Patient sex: F
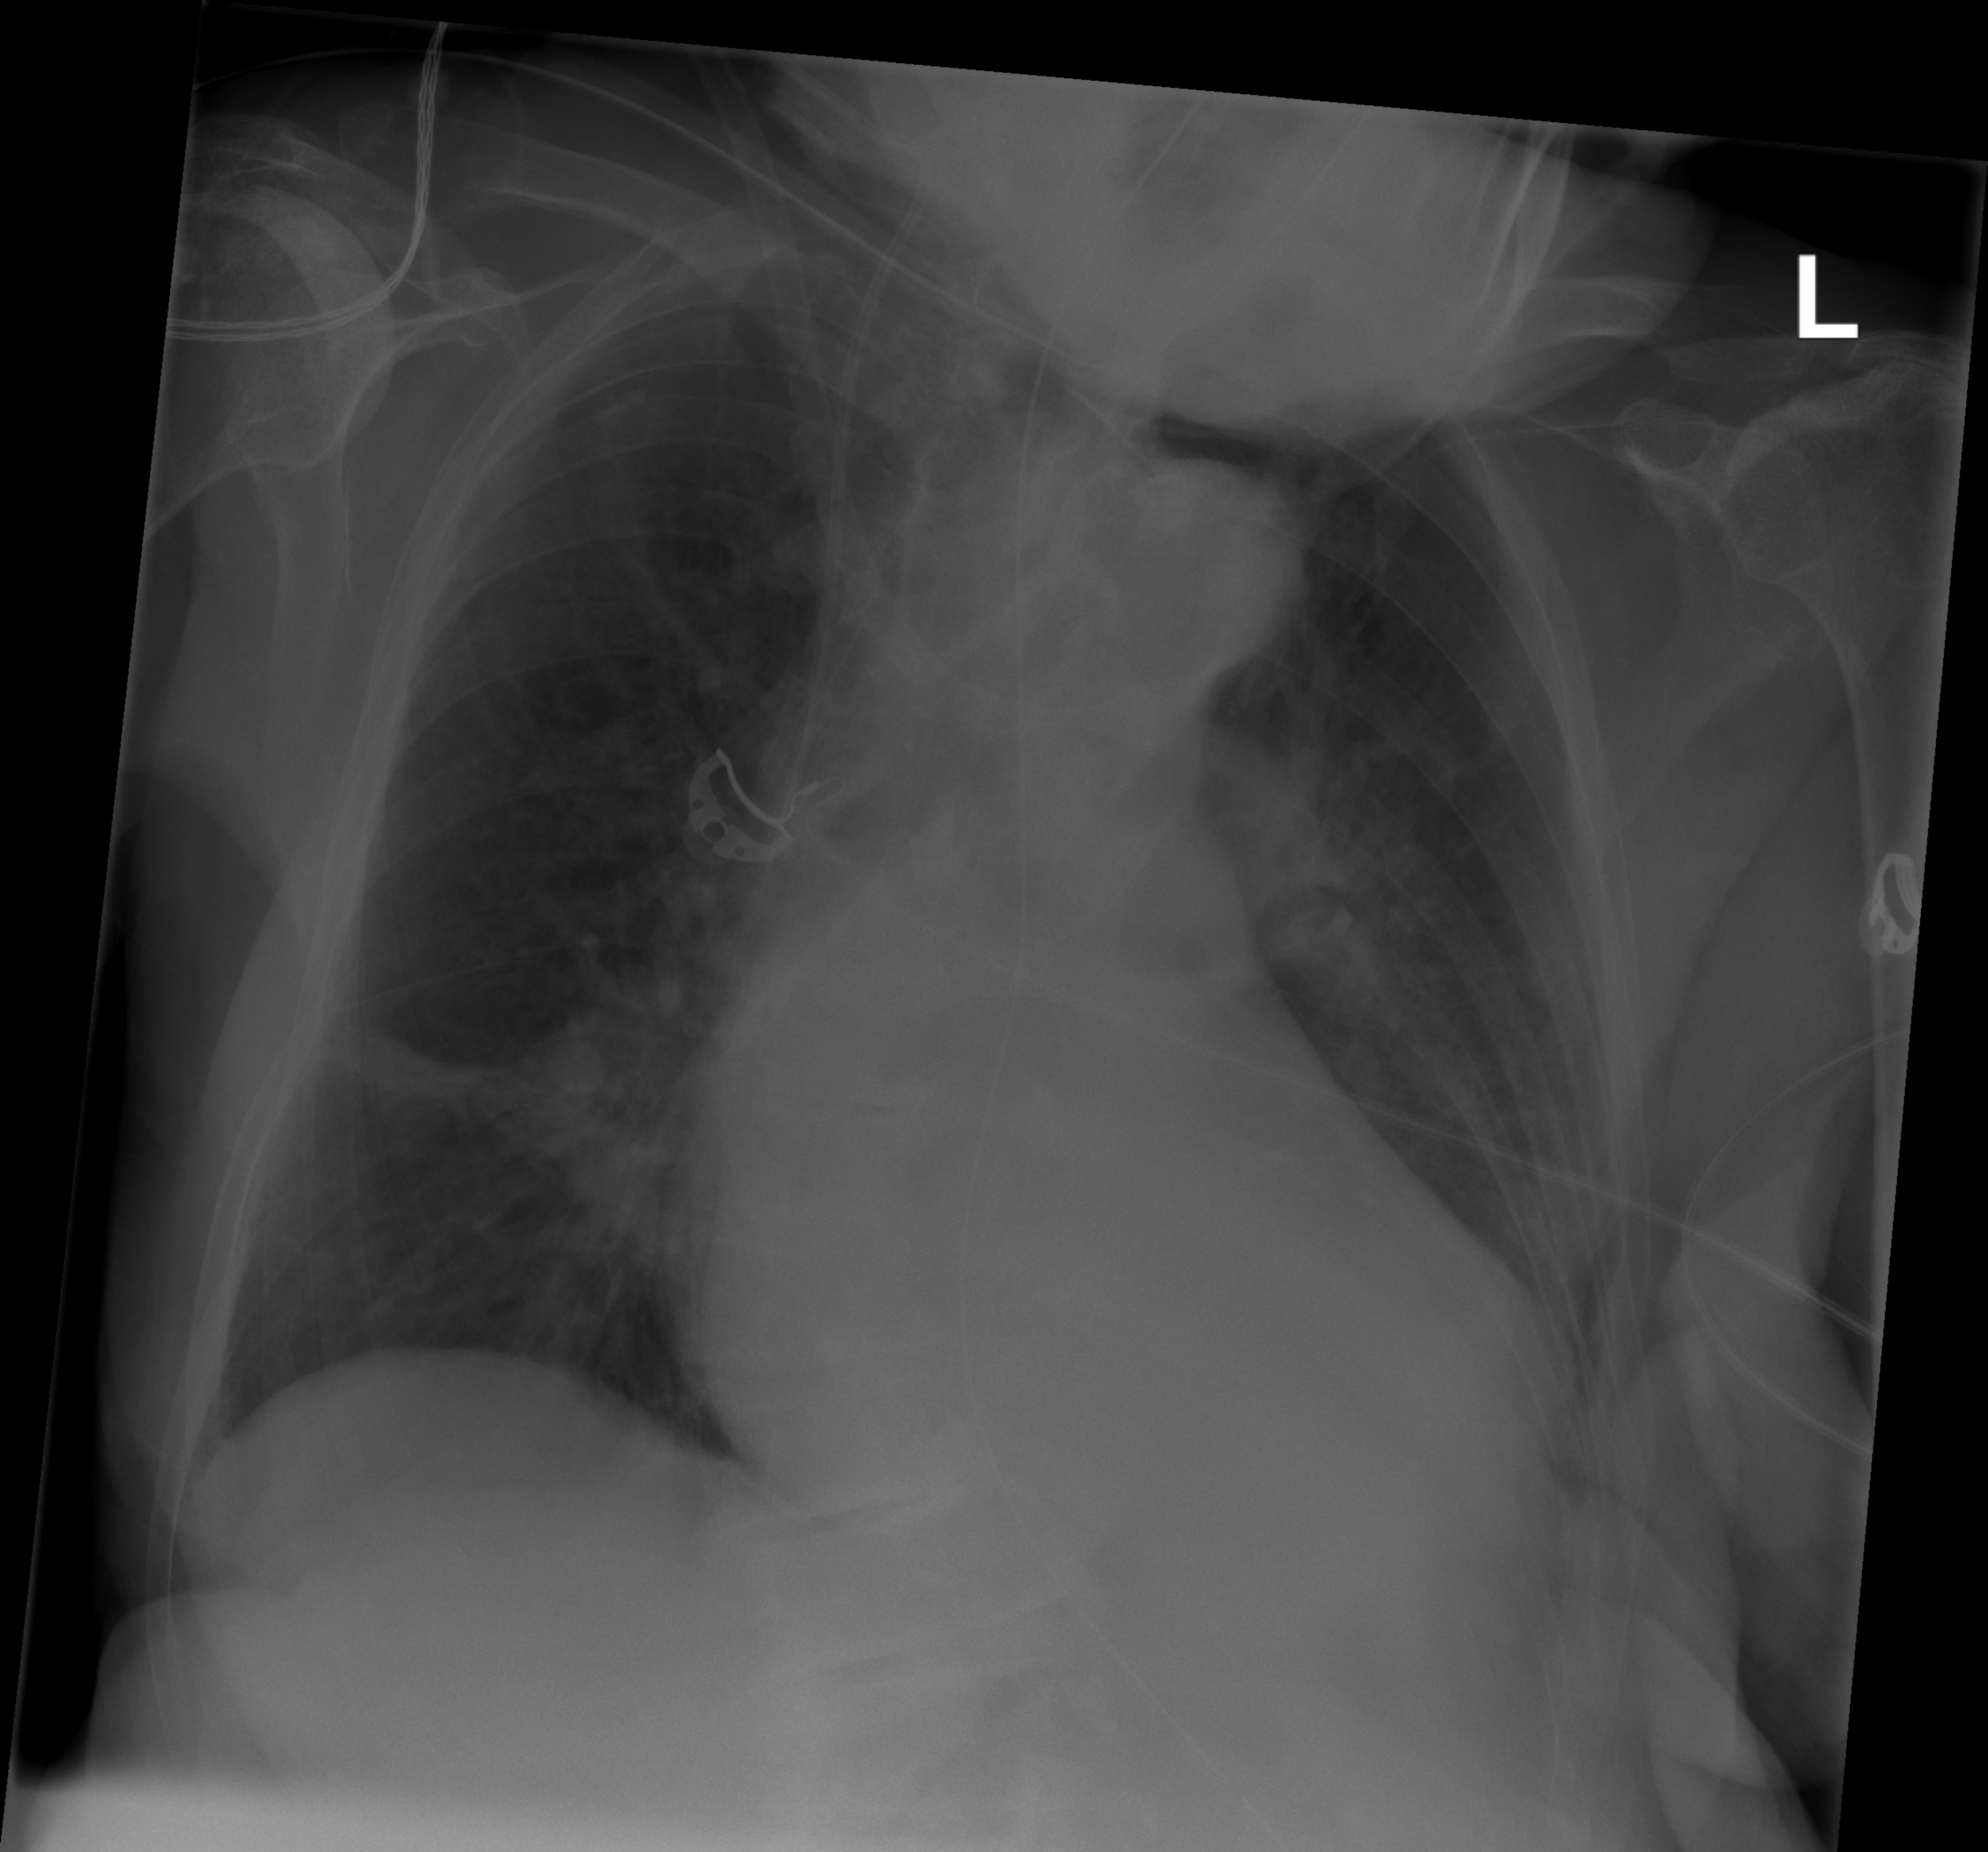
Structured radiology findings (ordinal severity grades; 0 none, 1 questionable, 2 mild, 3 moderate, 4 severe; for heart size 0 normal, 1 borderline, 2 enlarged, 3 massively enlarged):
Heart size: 1
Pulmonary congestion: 2
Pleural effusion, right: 2
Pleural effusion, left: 2
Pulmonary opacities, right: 0
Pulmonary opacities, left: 0
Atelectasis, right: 2
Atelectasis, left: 2